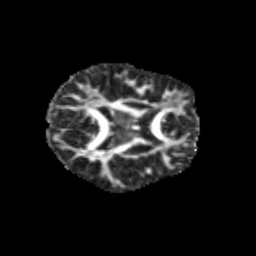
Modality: FA
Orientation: axial
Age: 11
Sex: male
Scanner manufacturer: siemens
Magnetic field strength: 3 T
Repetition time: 3.8 s
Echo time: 0.07 s